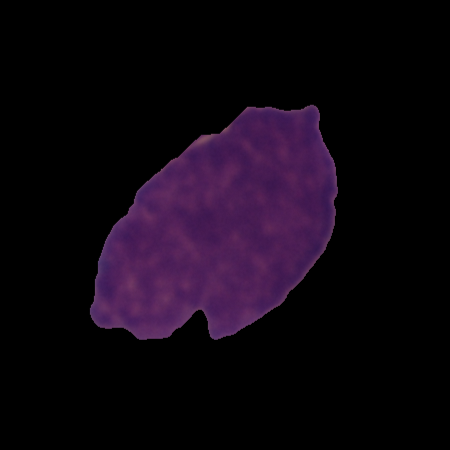
Label: cancer